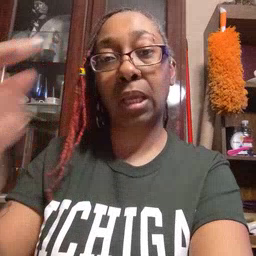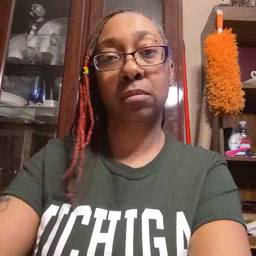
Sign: black